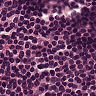
Metastatic tissue present: no